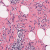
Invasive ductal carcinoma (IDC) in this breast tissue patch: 1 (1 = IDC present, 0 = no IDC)